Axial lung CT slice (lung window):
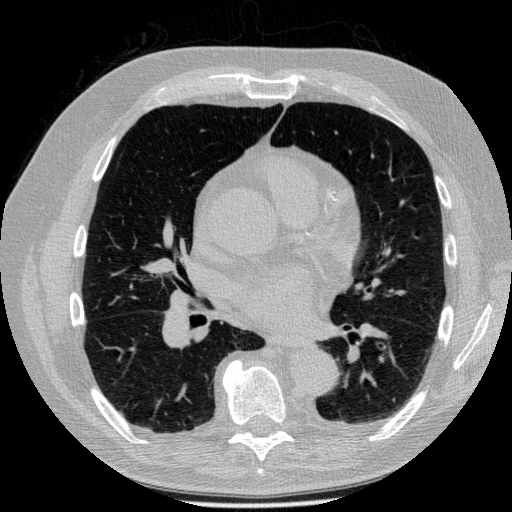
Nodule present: no